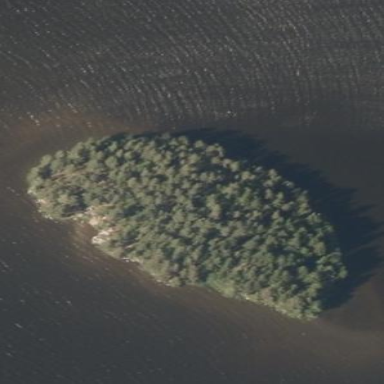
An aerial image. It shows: Island.